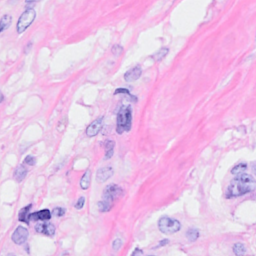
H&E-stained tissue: Breast